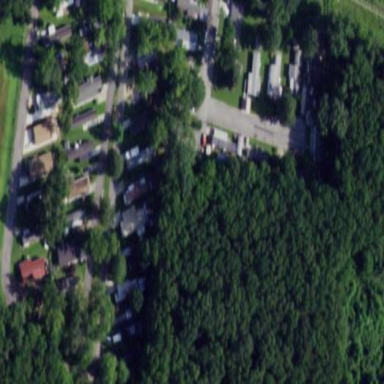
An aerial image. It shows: Residential area known as trailer park.